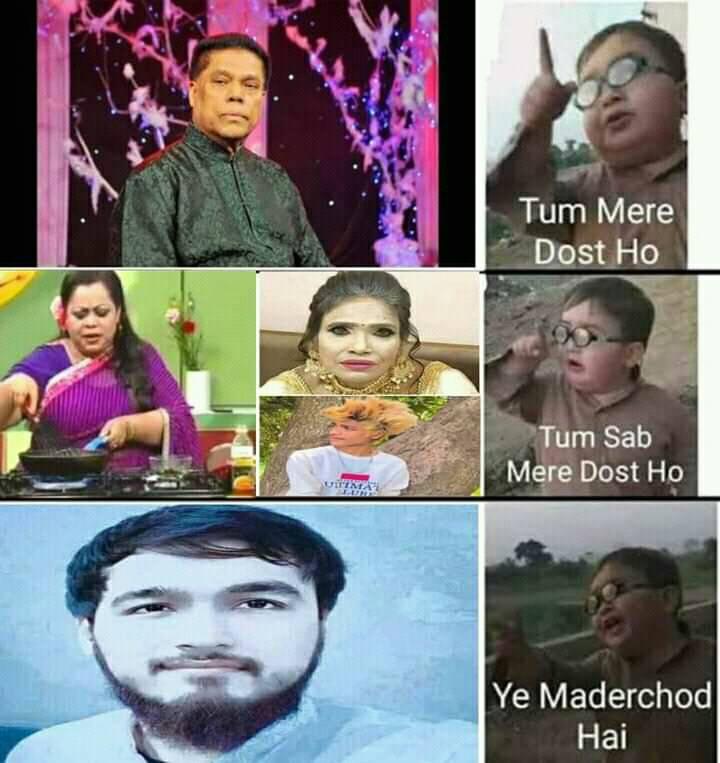
Caption: Tum Mere Dost Ho     Tum Sab Mere Dost Ho    Ye Maderchod Hai
Label: hate